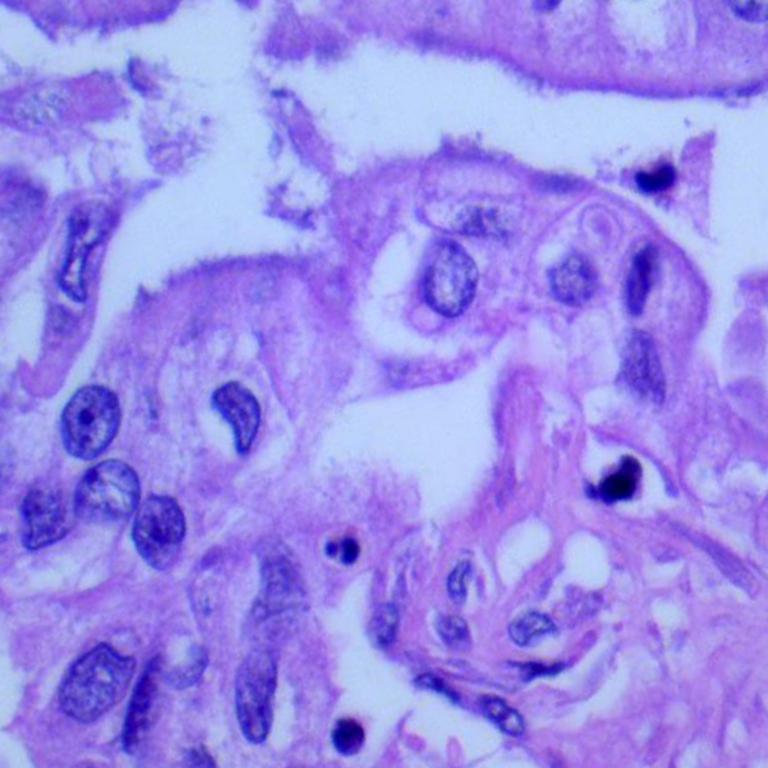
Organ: lung
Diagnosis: adenocarcinomas